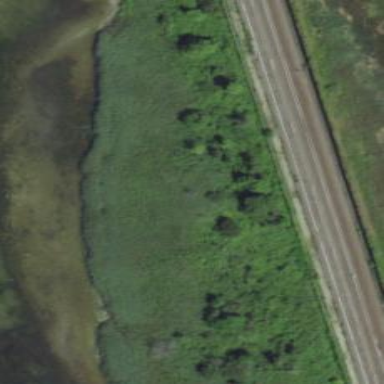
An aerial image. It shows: Marshy wetland area.